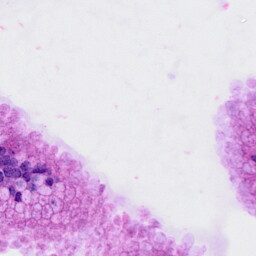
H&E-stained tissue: Cervix